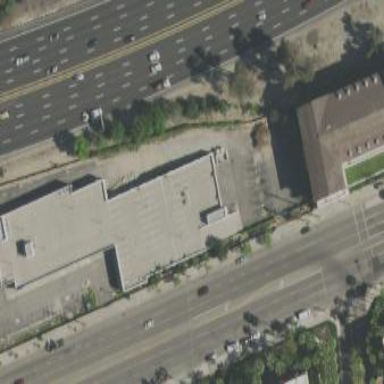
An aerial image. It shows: Commercial building used for cars.